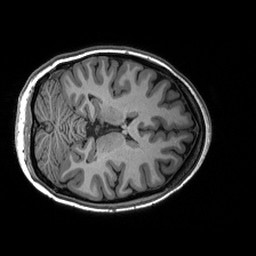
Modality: T1w
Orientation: axial
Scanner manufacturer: siemens
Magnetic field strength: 3 T
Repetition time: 2.53 s
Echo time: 0.00288 s